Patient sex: M
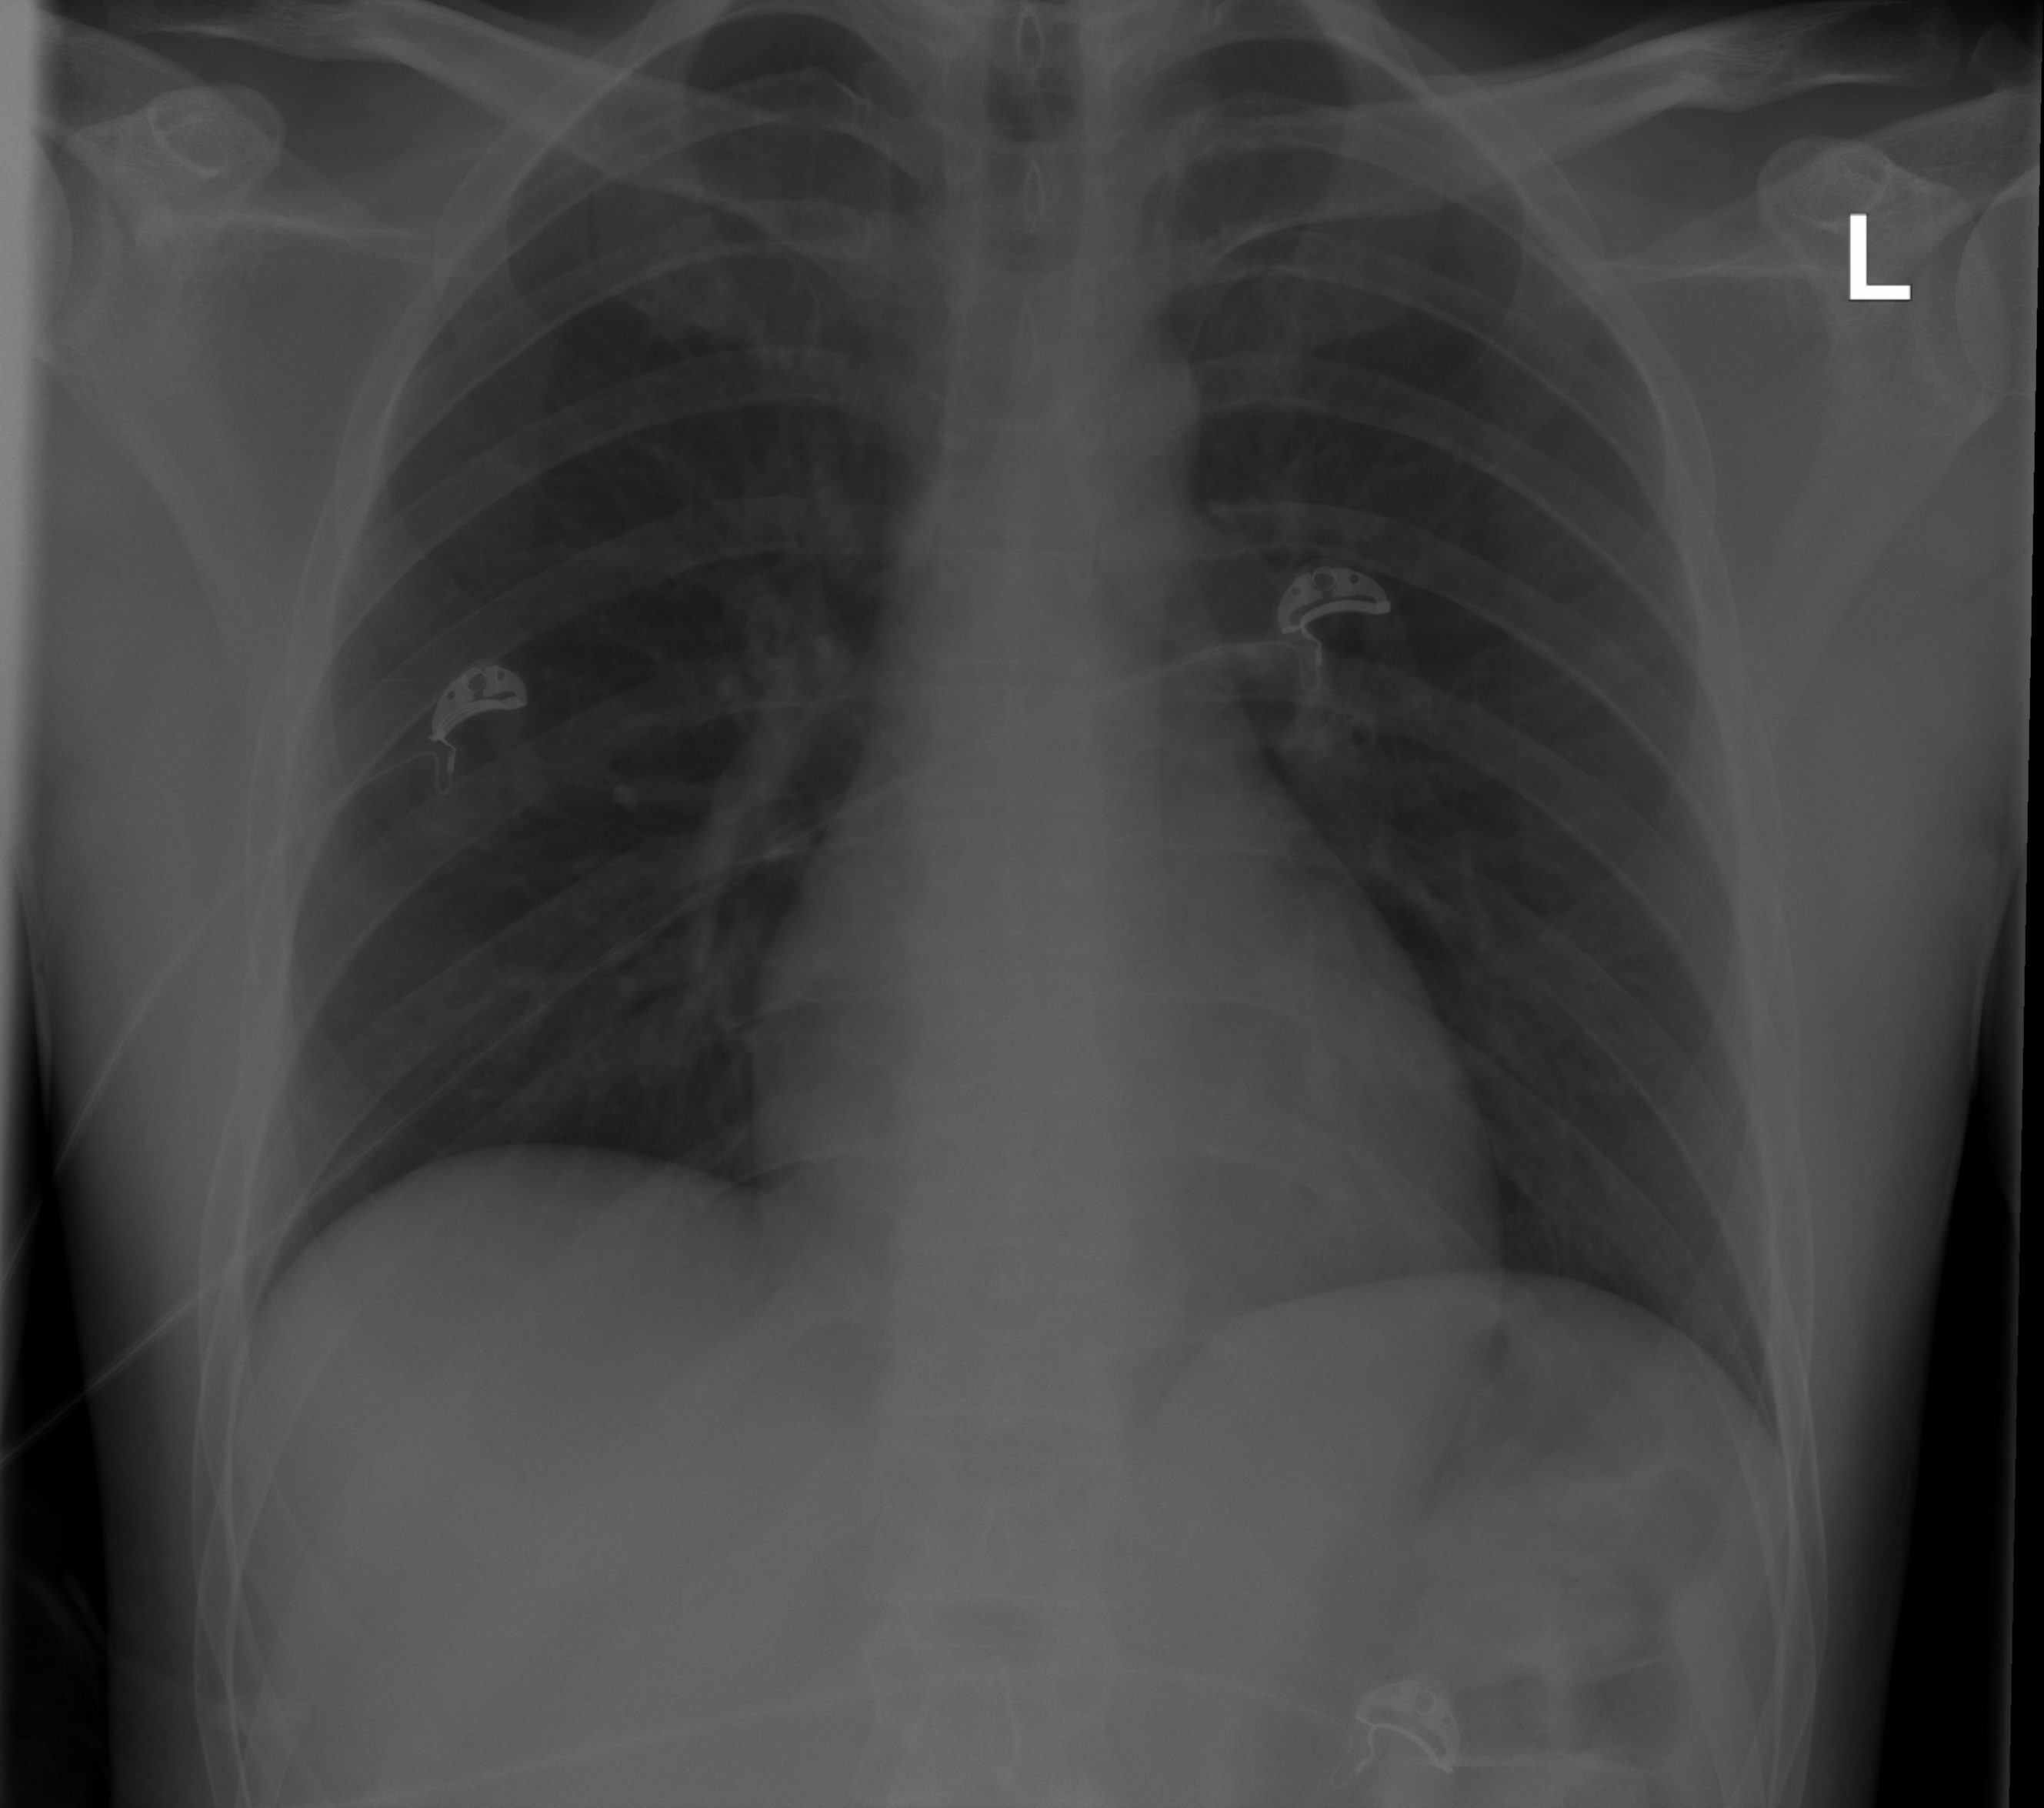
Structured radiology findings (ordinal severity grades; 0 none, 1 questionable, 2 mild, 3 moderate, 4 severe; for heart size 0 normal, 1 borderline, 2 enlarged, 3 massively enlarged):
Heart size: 0
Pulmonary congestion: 2
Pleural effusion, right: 0
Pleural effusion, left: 0
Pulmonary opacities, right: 0
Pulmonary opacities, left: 0
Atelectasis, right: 0
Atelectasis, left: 0